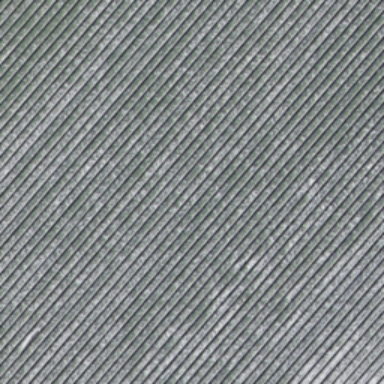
There is a piece of formland .